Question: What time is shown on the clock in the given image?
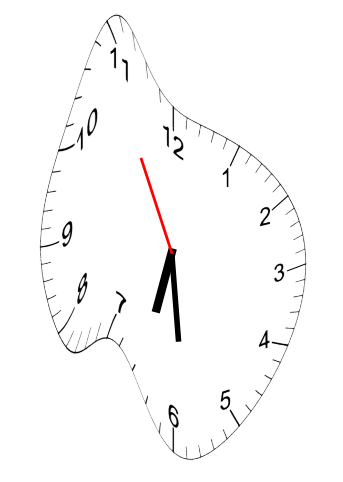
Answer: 06:28:55